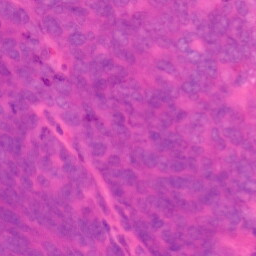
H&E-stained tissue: Colon